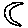
Label: moon